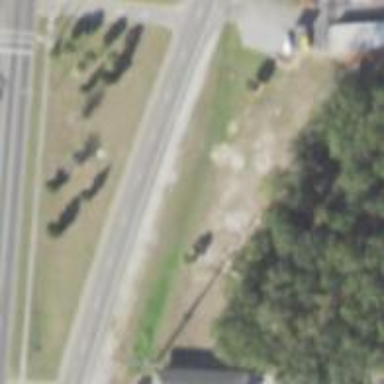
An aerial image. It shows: Power pole.